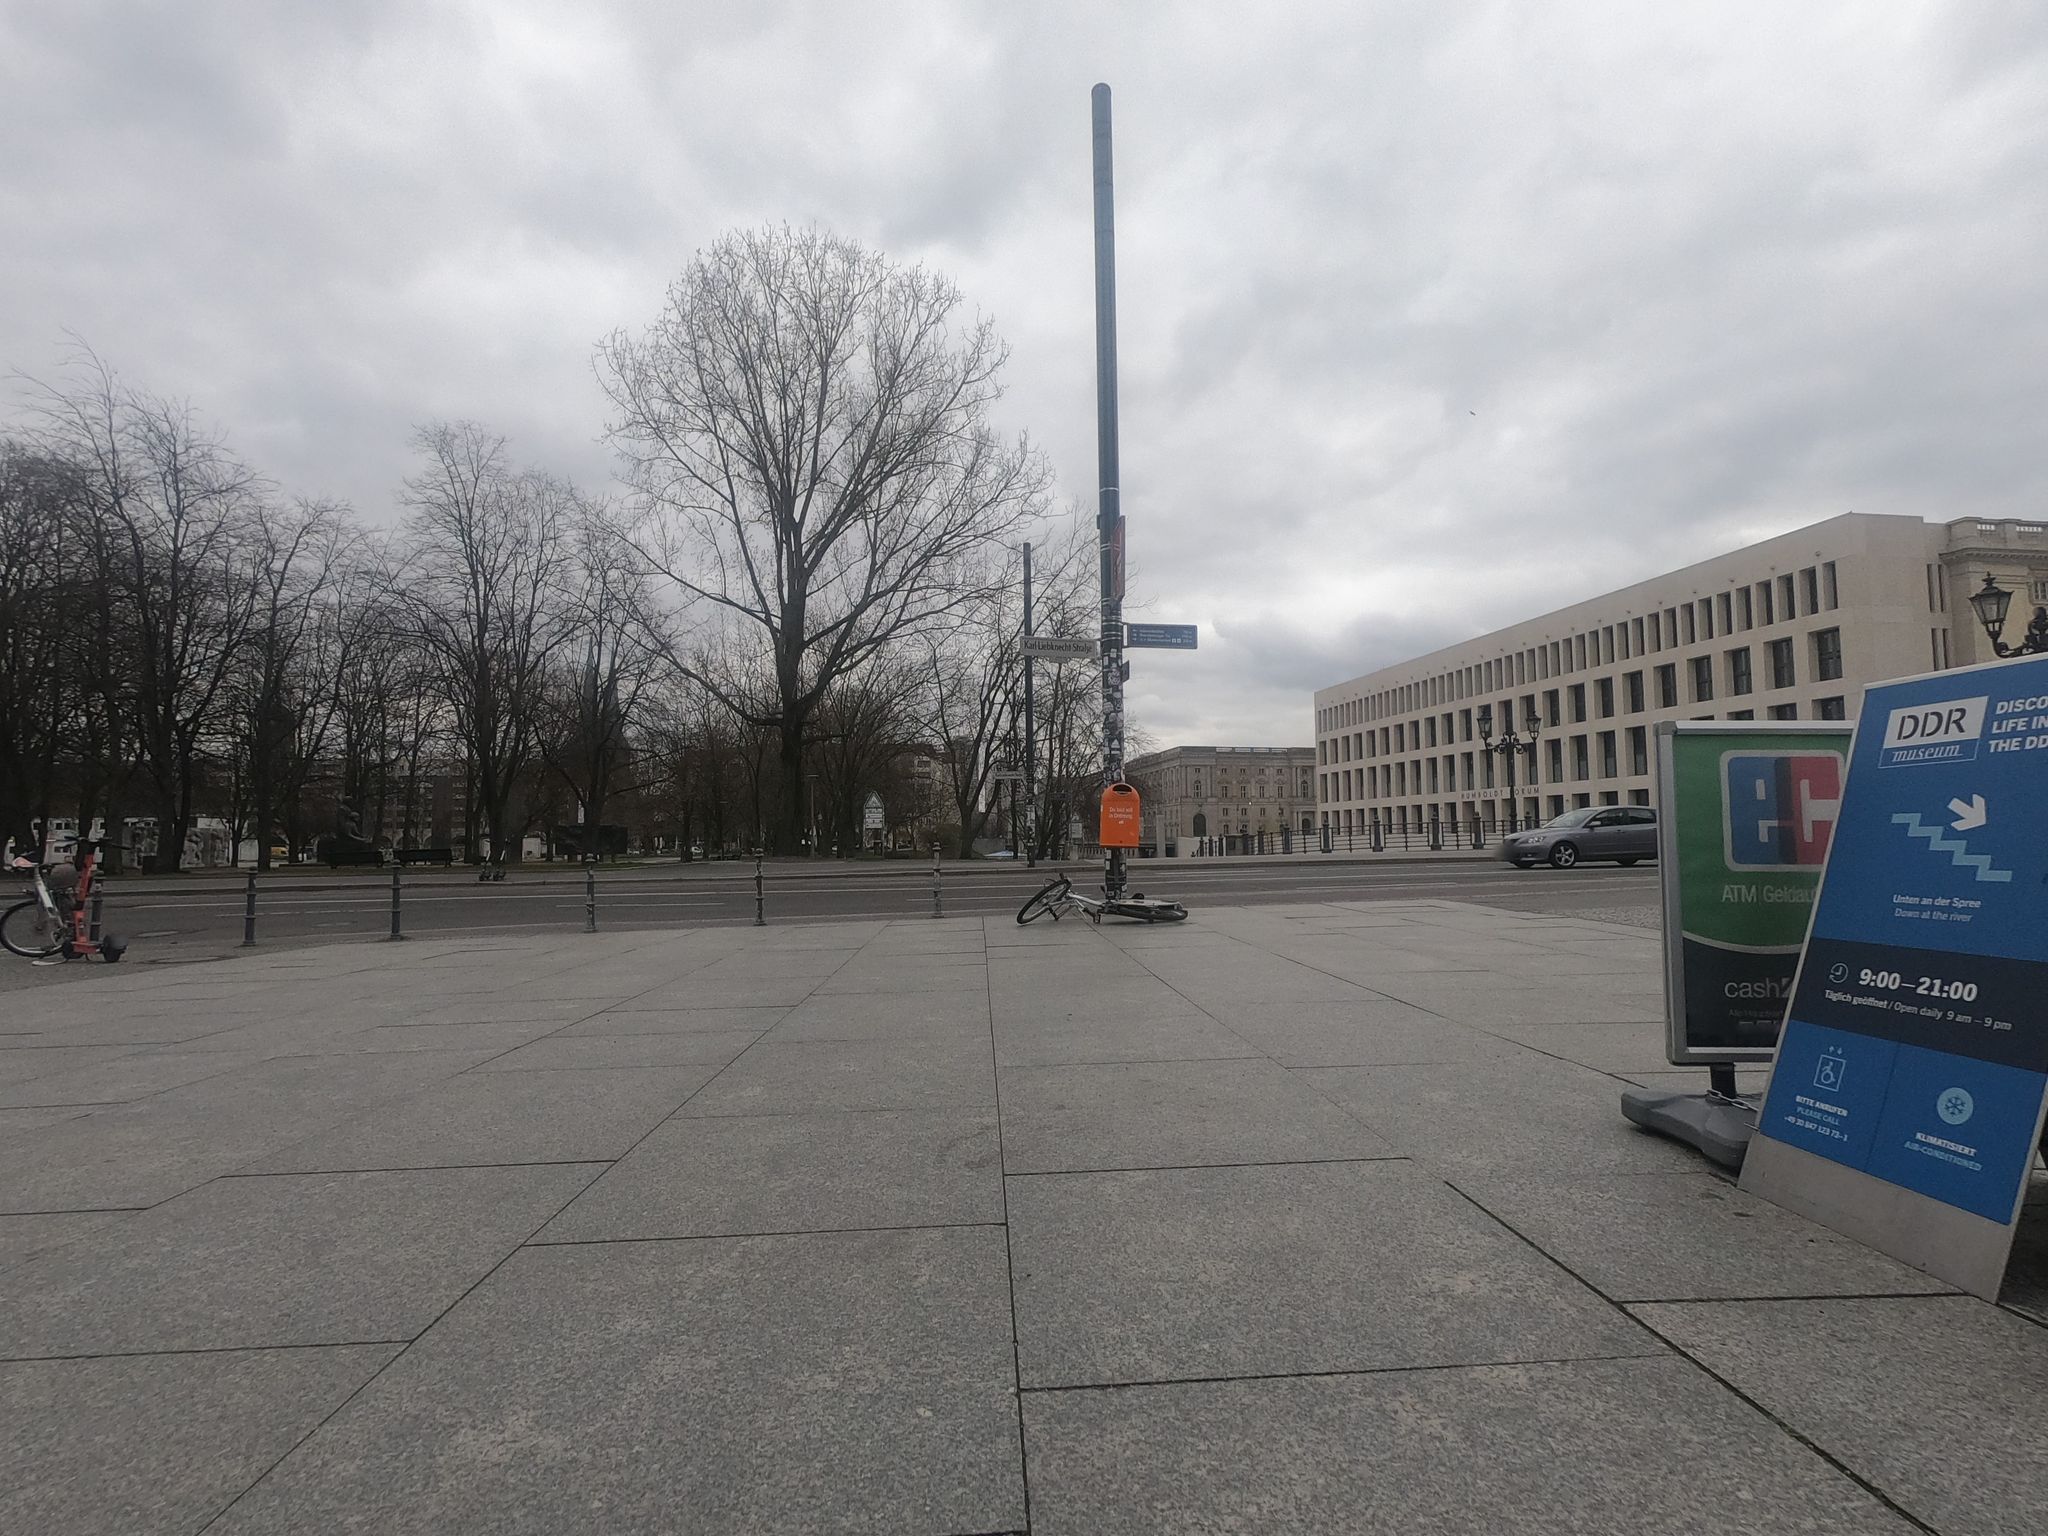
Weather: cloudy
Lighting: day
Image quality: good
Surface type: walking surface
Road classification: steps, footway
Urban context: urban centre
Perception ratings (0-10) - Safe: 2.63, Lively: 5.42, Beautiful: 4.69, Boring: 8.82, Depressing: 5.25, Wealthy: 8.85